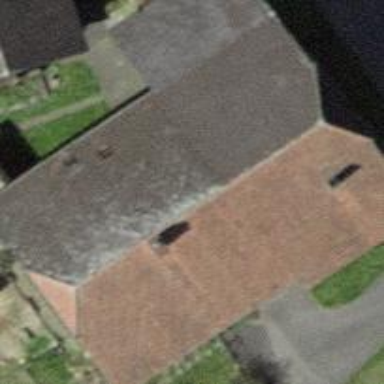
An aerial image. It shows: Farm building.